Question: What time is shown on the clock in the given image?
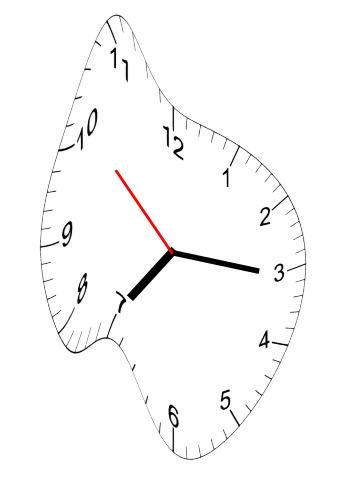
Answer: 07:15:52